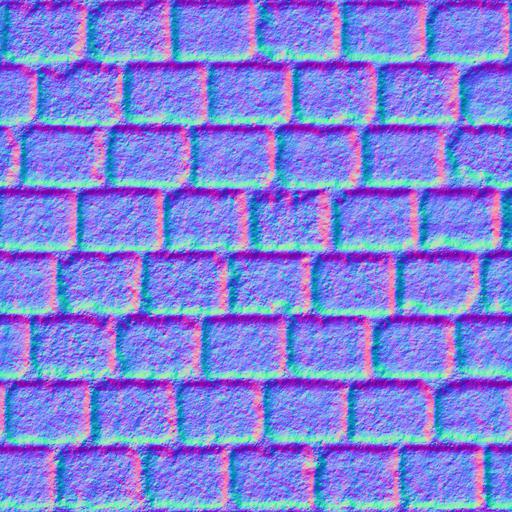
cobblestone pavement paving stones